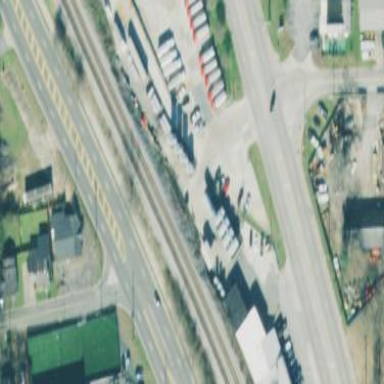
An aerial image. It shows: Commercial fuel station.